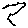
Label: bird